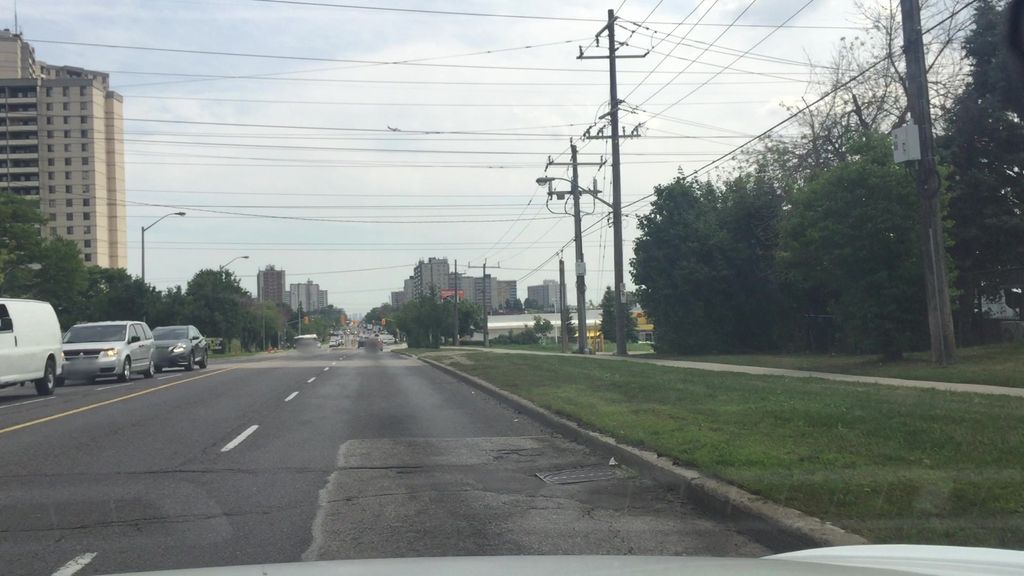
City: toronto